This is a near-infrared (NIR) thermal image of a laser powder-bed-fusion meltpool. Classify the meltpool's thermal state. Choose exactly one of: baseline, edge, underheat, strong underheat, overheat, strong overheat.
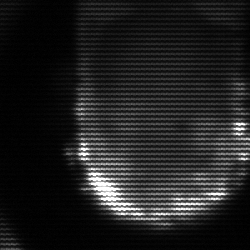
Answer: baseline